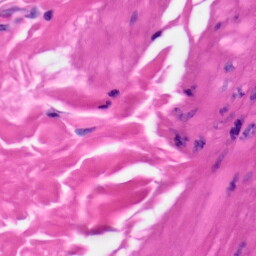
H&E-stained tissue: Skin